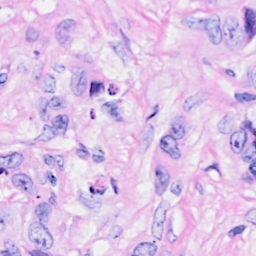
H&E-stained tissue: Breast